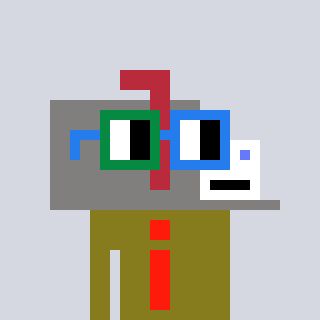
a pixel art character with square green and blue glasses, a mailbox-shaped head and a gunk-colored body on a cool background